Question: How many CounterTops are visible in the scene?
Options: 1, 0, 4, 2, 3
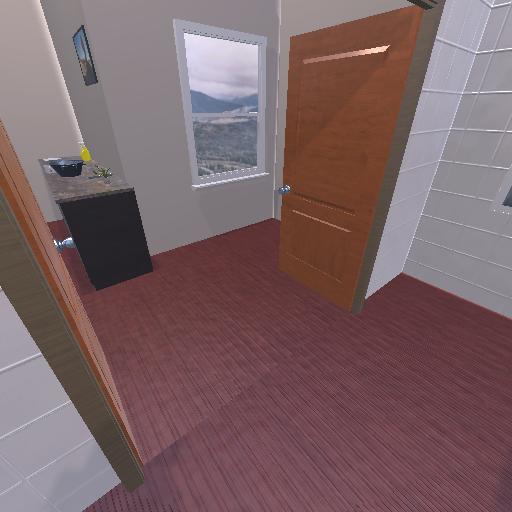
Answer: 1